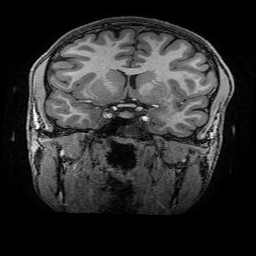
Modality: T1w
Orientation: sagittal
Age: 18
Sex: male
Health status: healthy